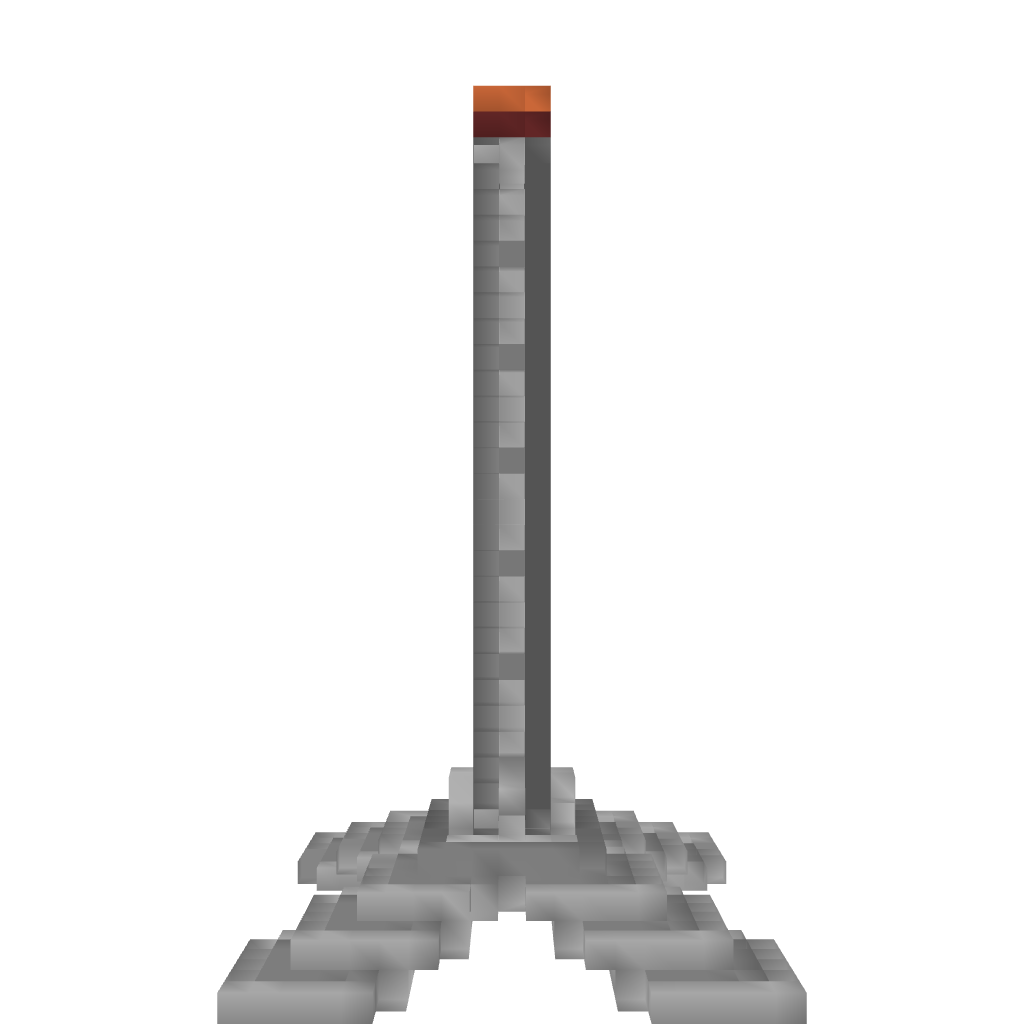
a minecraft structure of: Tower